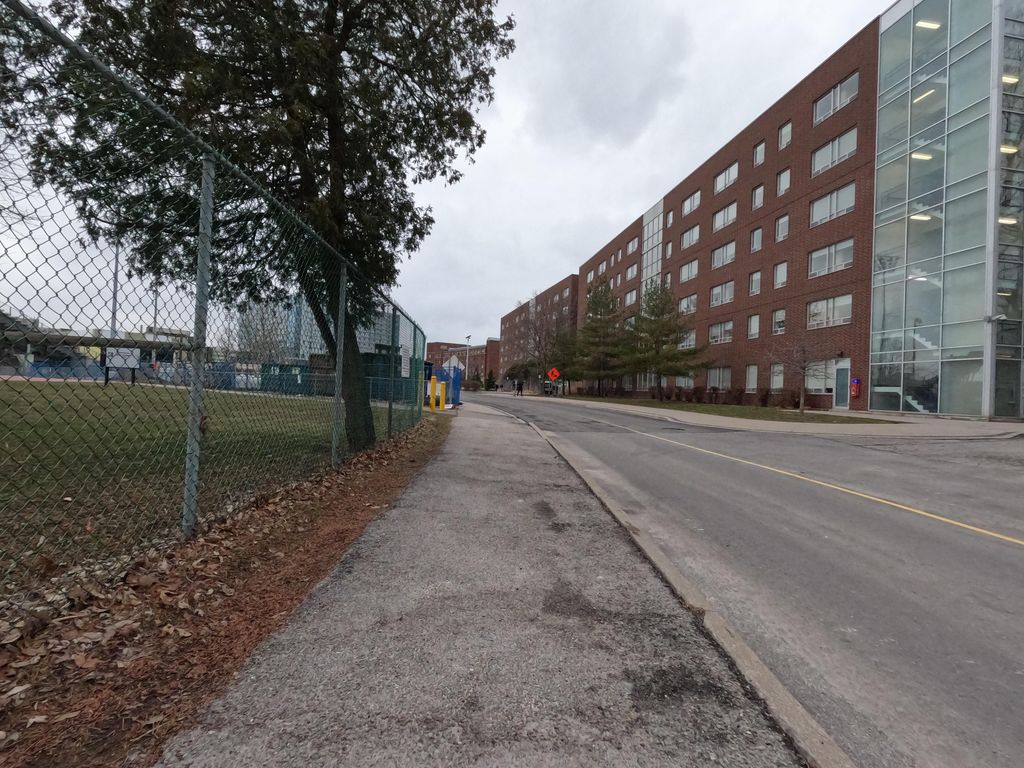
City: hamilton